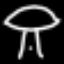
Label: mushroom